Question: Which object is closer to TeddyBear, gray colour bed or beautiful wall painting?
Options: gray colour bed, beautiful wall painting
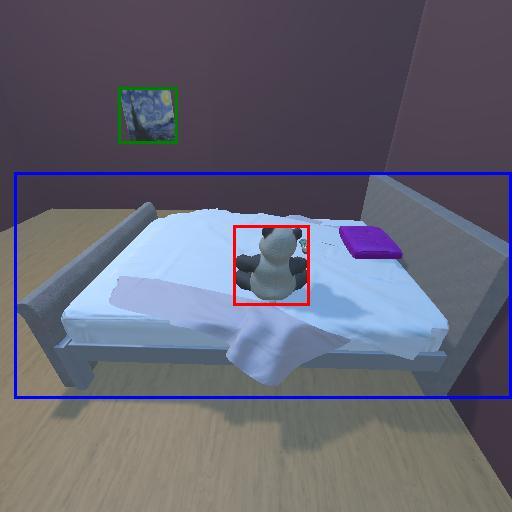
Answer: gray colour bed